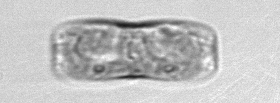
Label: pennate_morphotype1